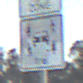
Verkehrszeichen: CarsharingfahrzeugeFrei
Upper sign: BeginnEingeschraenktesHalteverbotZone
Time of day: SunriseSunset
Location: Outdoor (Nature)
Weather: Clear
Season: Winter
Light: Natural